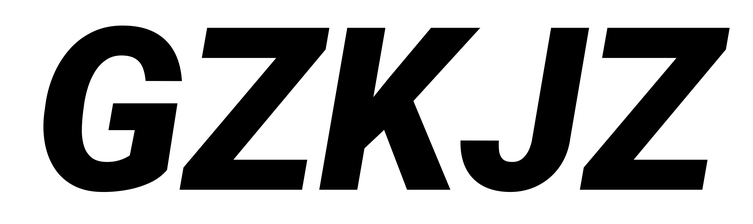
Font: Roboto-Italic_Black_Italic